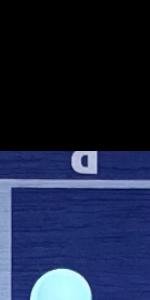
Label: Empty